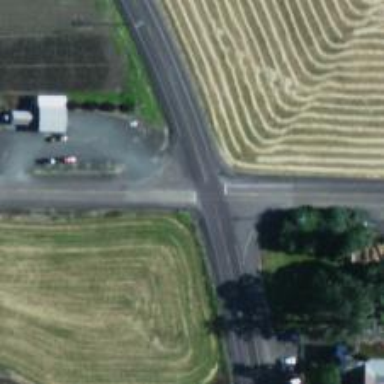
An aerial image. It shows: Stop road.